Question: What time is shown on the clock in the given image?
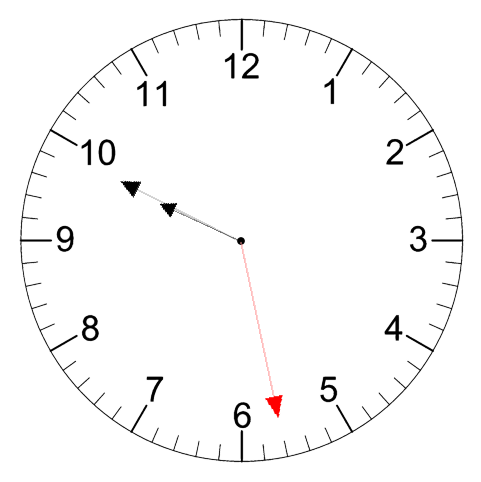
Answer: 09:49:28